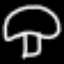
Label: mushroom